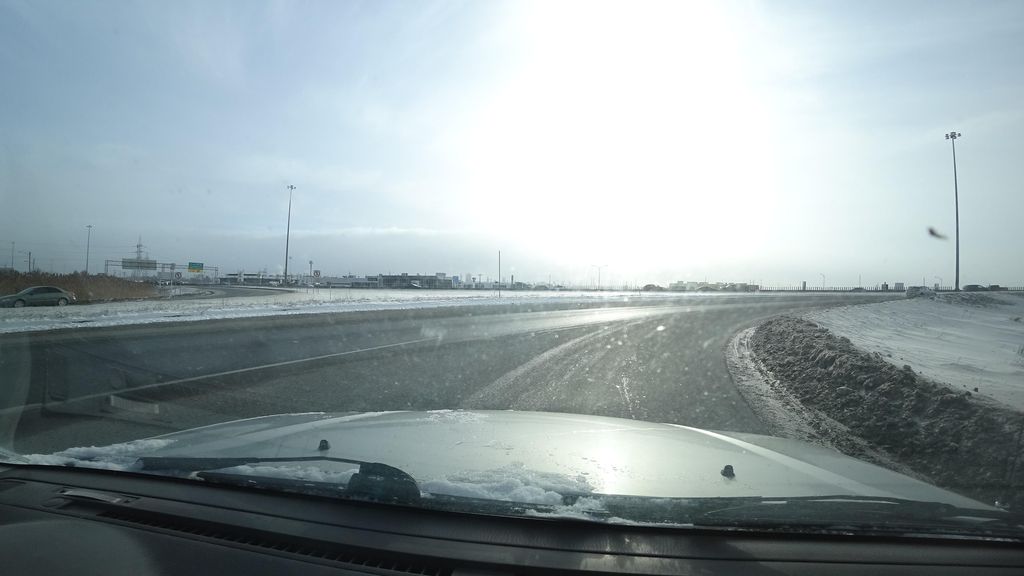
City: quebec_city